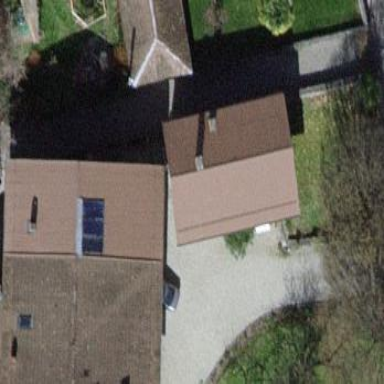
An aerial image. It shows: Shed.